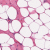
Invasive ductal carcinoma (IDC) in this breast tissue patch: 0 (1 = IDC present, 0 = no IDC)